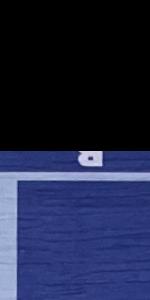
Label: Empty